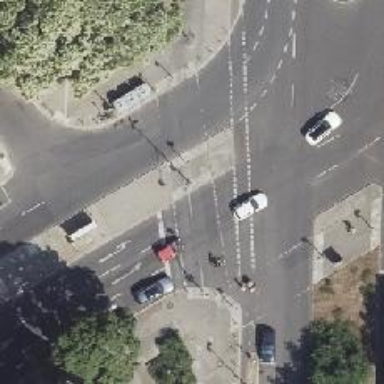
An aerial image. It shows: Traffic island located on footway.